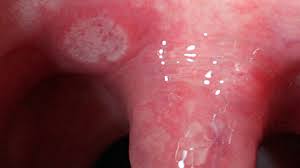
Condition: Mouth Ulcer